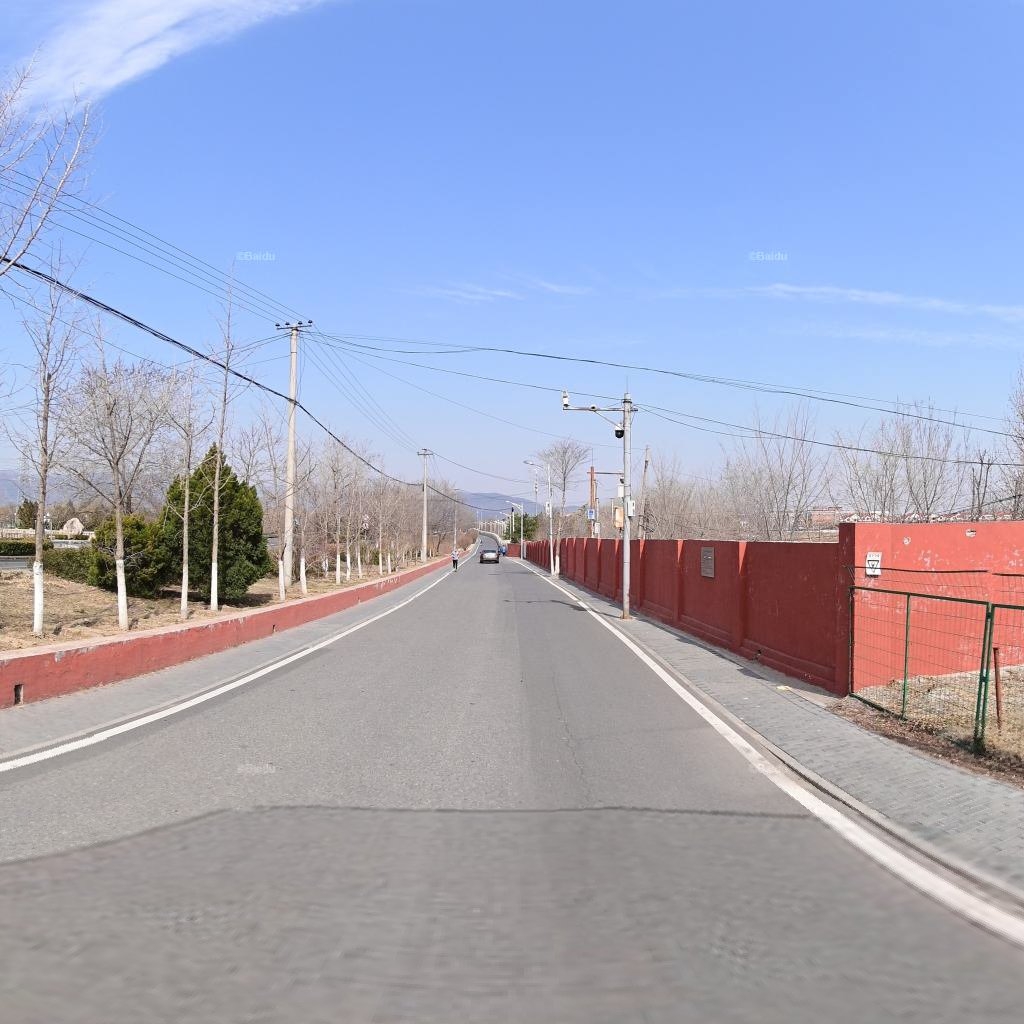
Region: Haidian
Road damage annotations: longitudinal crack, transverse crack